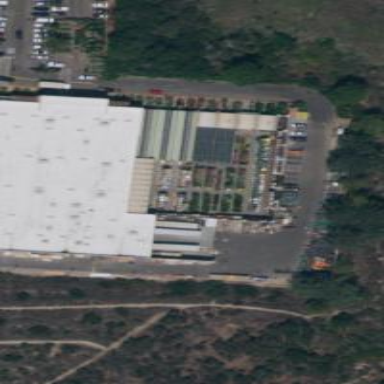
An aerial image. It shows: Garden center.